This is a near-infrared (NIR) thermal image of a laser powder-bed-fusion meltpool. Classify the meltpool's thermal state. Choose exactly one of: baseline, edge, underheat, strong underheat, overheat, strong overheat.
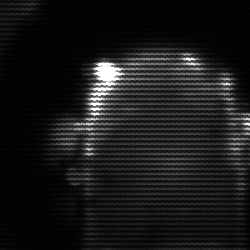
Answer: baseline